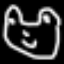
Label: frog